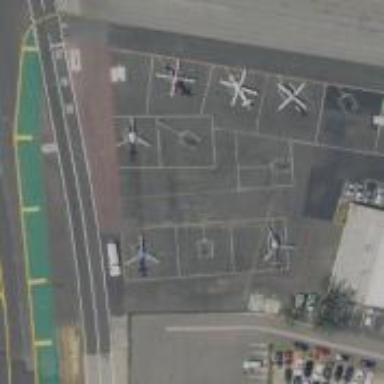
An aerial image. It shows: Image of helipad at airport.